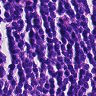
Metastatic tissue present: no